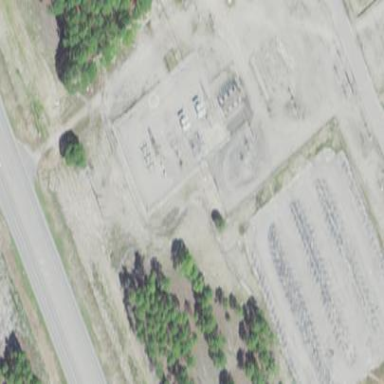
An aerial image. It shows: Industrial power substation enclosed by fence.